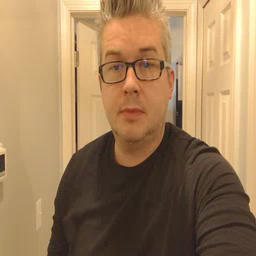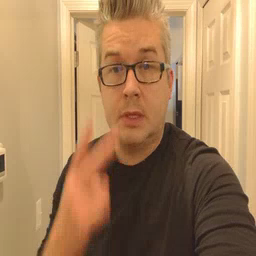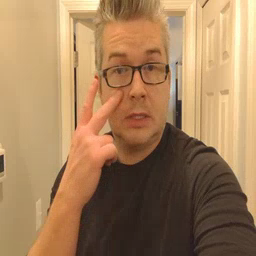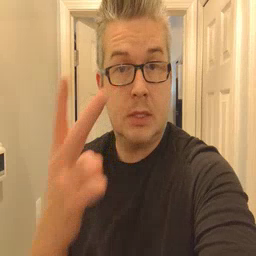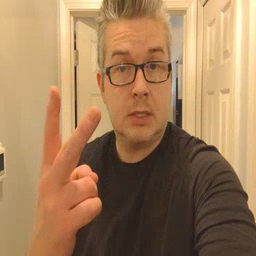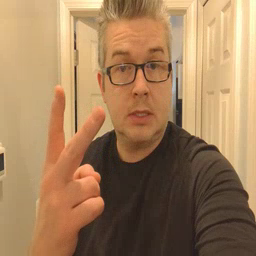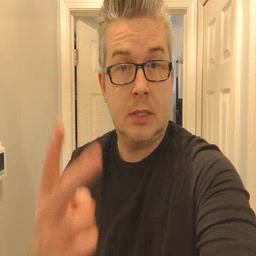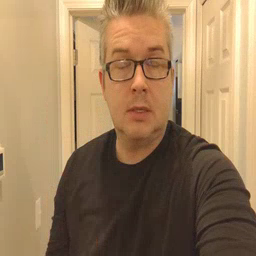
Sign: see